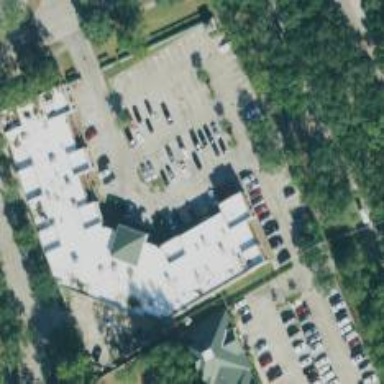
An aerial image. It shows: Healthcare clinic.